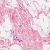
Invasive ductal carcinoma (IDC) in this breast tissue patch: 0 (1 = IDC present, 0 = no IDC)